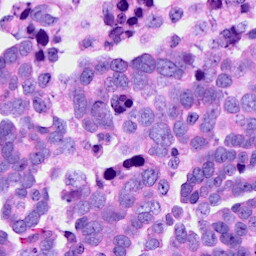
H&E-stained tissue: Ovarian